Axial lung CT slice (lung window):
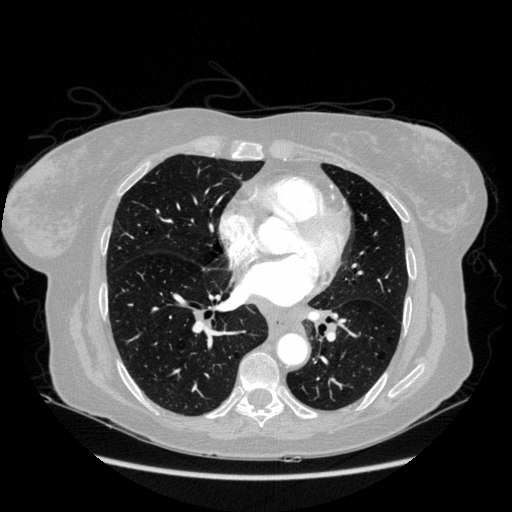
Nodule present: no